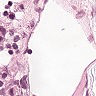
Metastatic tissue present: yes